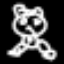
Label: frog